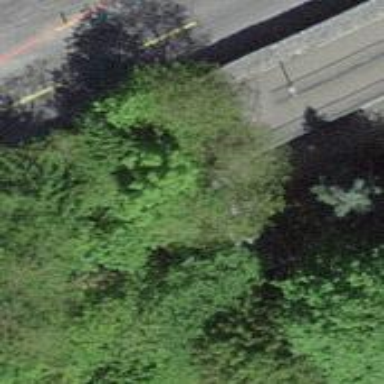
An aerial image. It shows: Narrow gauge railway tunnel with electrified tracks and contact line.